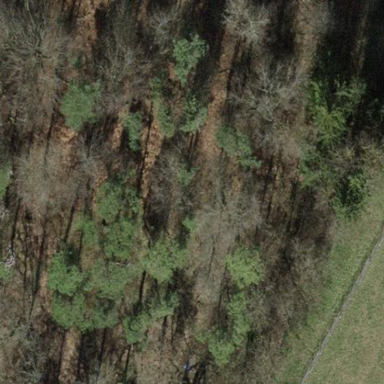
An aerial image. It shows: Forest with mixed types of leaves.